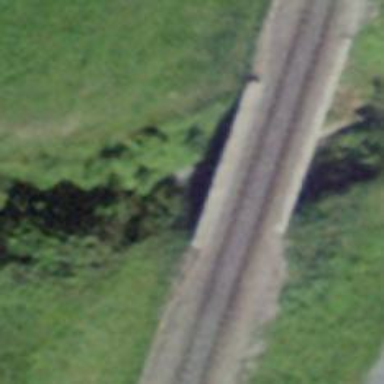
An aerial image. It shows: Bridge with electrified rail tracks and contact line.